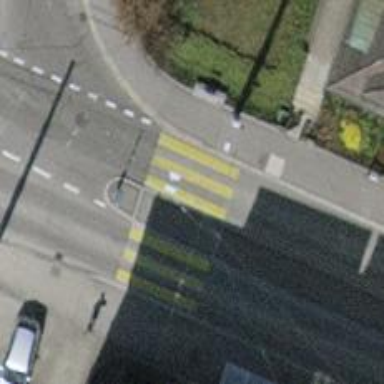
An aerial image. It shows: Bus stop for trolleybuses with designated stop position for public transport.